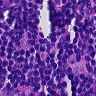
Metastatic tissue present: no